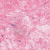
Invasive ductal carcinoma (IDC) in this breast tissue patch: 0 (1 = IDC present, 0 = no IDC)